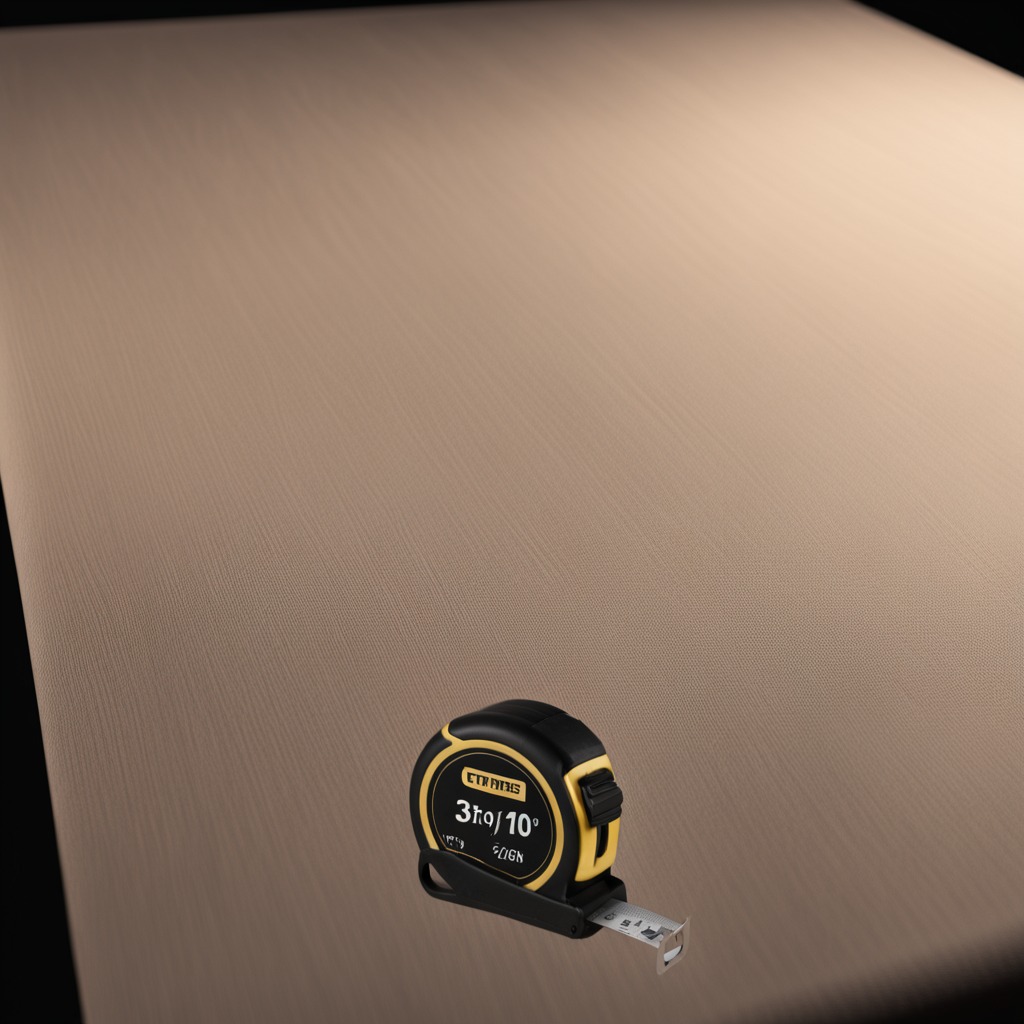
A measuring tape lies on the wooden table.